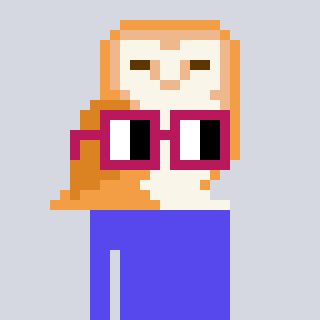
a pixel art character with square dark red glasses, a owl-shaped head and a computerblue-colored body on a cool background